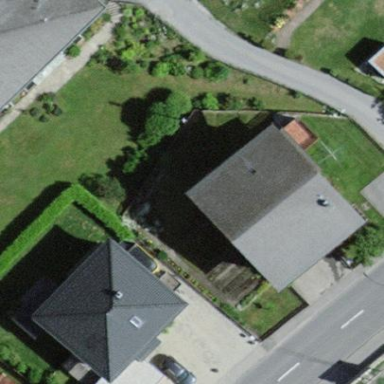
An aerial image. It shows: Simple and straightforward house.